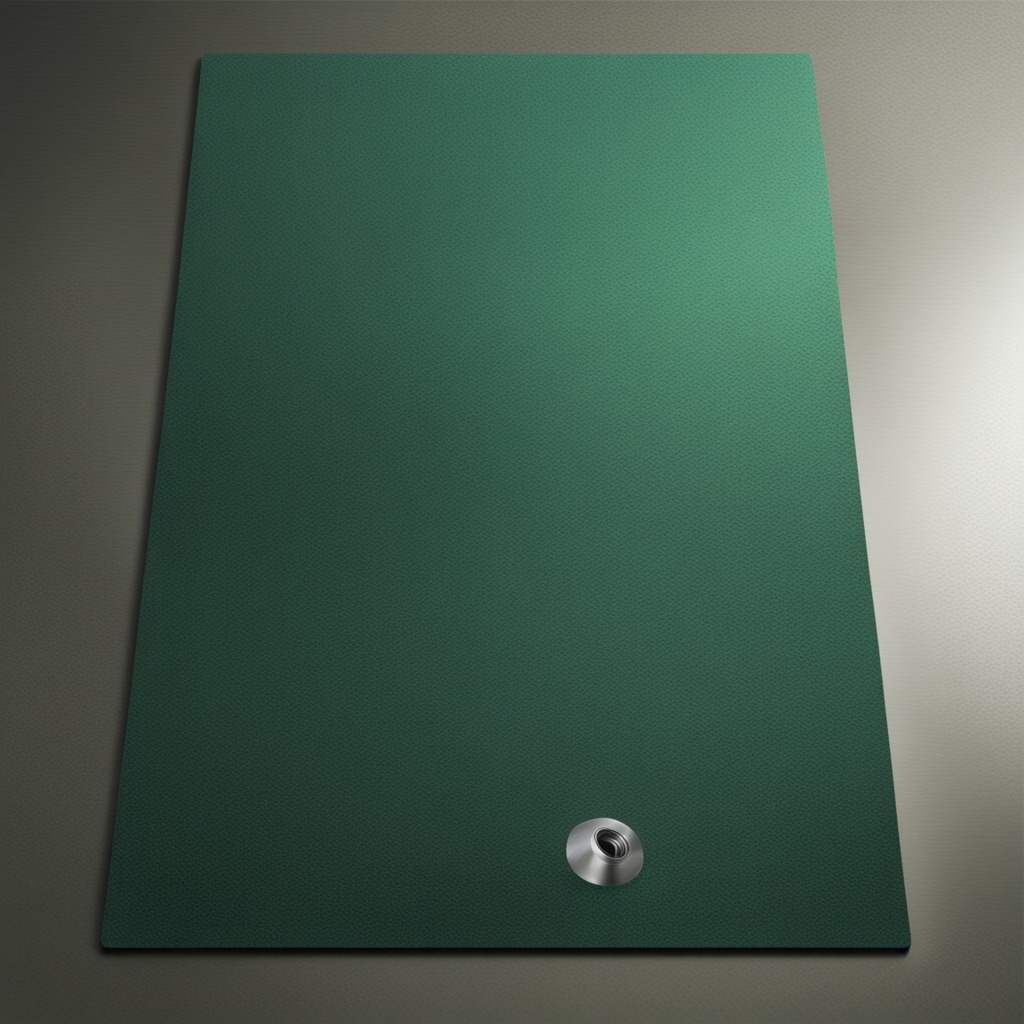
A metal nut lies on the green rubber mat on a clean granite tabletop inside a workshop under bright overhead lighting crisp shadows high clarity worn but beneath the mat